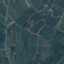
Label: PermanentCrop